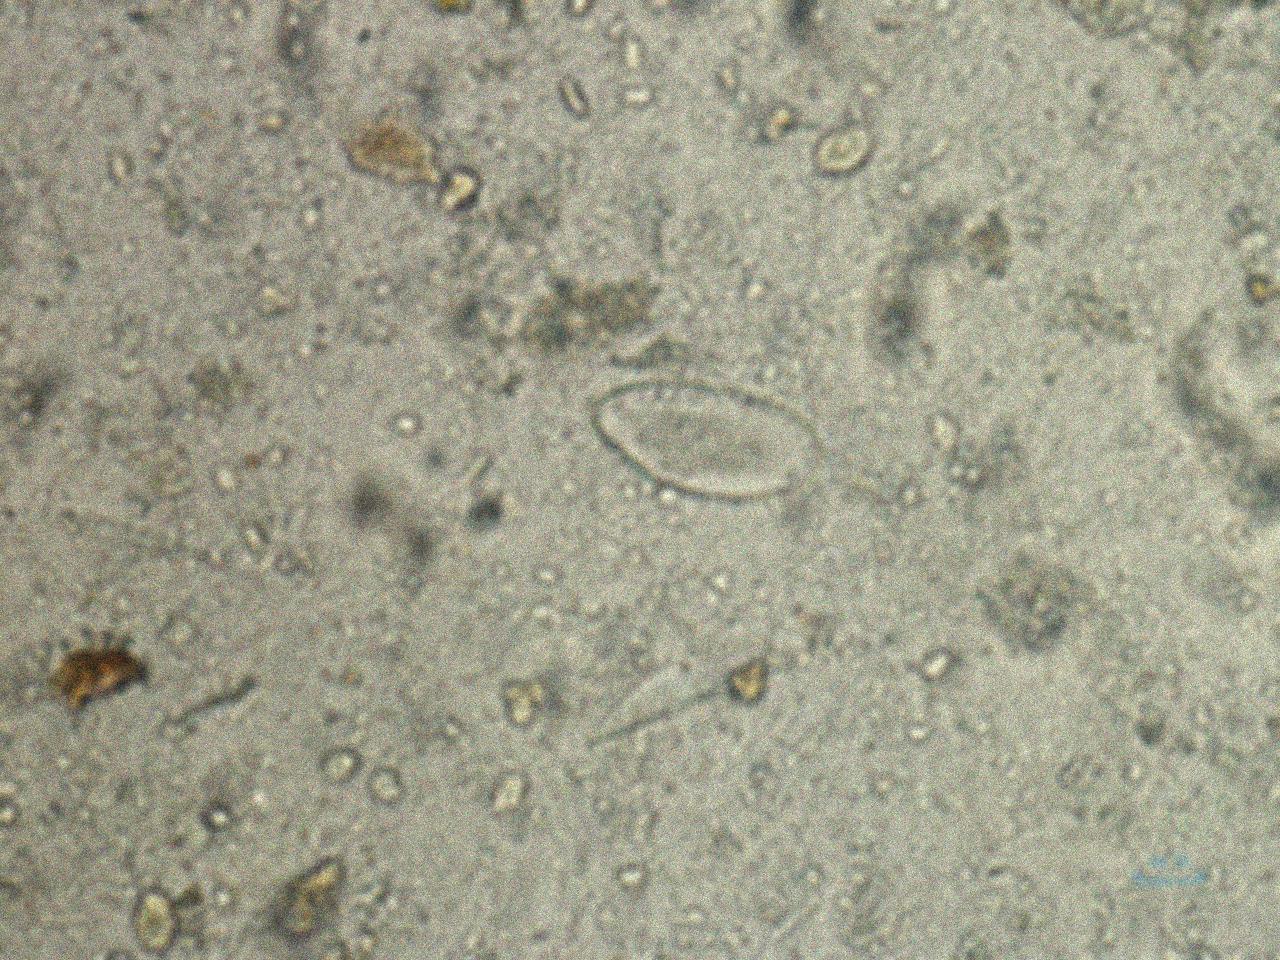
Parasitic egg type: Enterobius vermicularis